Field crop: maize
Growth stage: 2
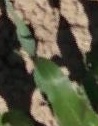
Species: maize